Question: On one view controller, I have one 'mainView'. On that view I have another view, 'sidePanel', which has the frame 0,0,86,420. I have added a tap gesture recognizer. Now I want to just enable gesture recognition only for mainView and not for sidePanelView. See below image:

I want to disable tapGesture for sidePanelView and enable for all areas other than it. How can I do that? (One other thing I want to say, area other than sidePanelView is parentView of sidePanelView).
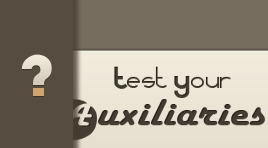
Answer: I have did this,with help of
'-(void)touchesEnded:(NSSet *)touches withEvent:(UIEvent *)event'
and in that i have checked for touch point location & according to touch location i did my work like this
'''
if(points.x>86)
{//hide the side panel
}
'''
It recognizes gestures with synchronize with events.